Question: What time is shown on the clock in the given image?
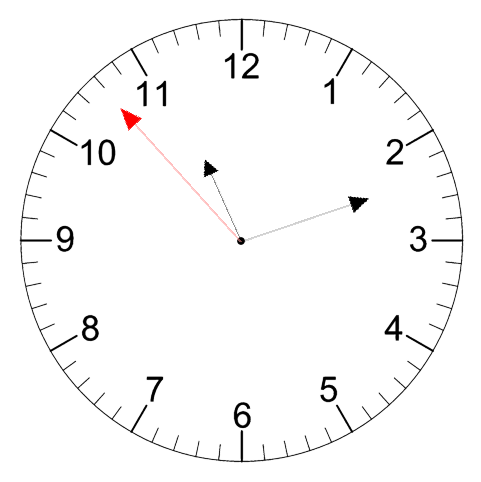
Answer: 11:11:53